Field crop: tomato
Growth stage: 1
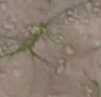
Species: cyperus